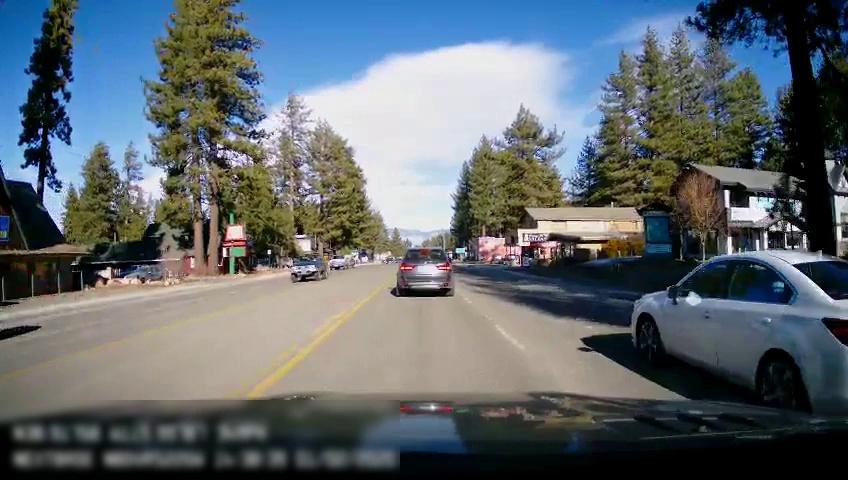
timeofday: Day
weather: Sunny
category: Drivable Space
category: Vehicles | Car
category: Vehicles | SUV
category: Vehicles | Car
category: Vehicles | Truck
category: Lanes | Opposite Lane
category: Lanes | Opposite Lane
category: Lanes | Current Lane